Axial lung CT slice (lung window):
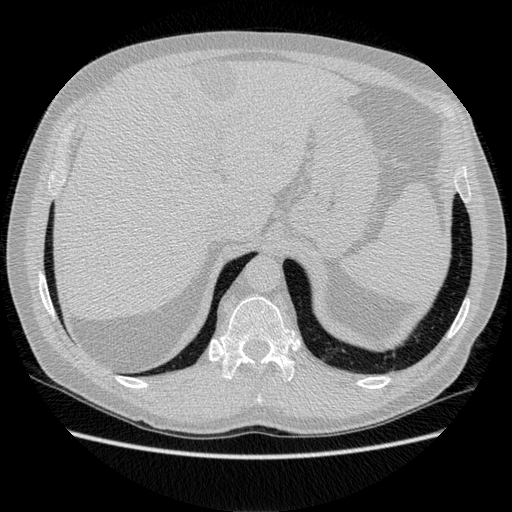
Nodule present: no